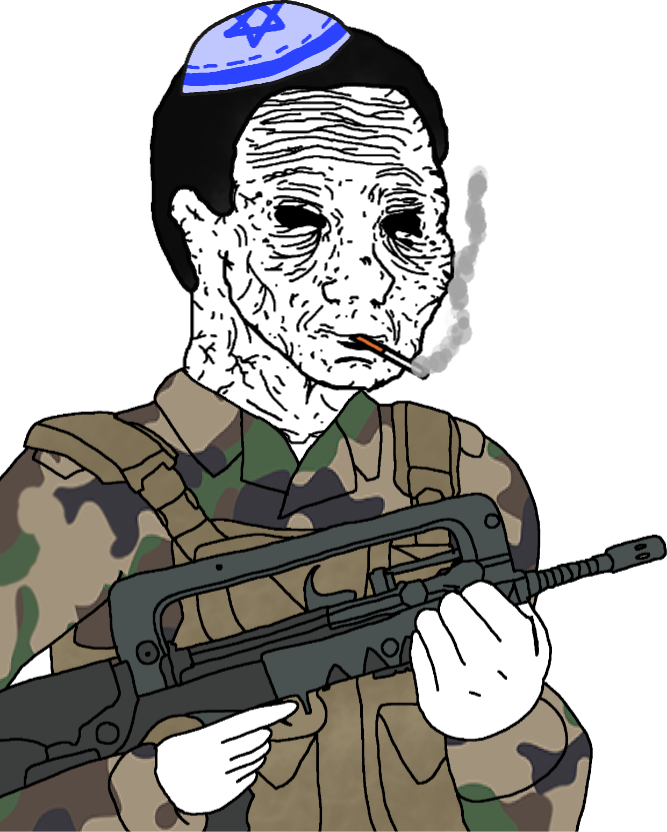
Label: 5_Tired_Wojak